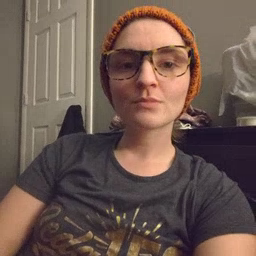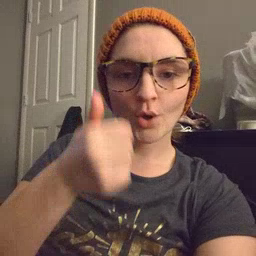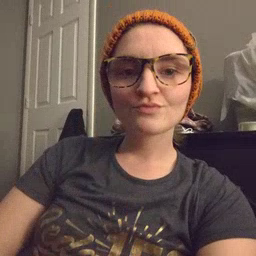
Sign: tomorrow